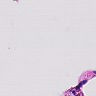
Metastatic tissue present: no